Field crop: maize
Growth stage: 2
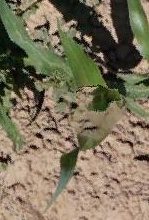
Species: maize